Question: I'm generating a large table on a webapp using ASP. I connect to an oracle database using ADODB.Recordset and fill a table with each row of data. Whenever you click on the ID number (the first column of each row), there are 15 boxes at the bottom that will fill up with more data from the database.  I apologize for censoring the data, but you can see what I'm giong for. The table fills up with data, and then there's another table at the bottom that, when an ID number is clicked, should fill up with more info for that Id.
The problem I'm having is that, as the Recordset is stepped through to fill up the table, it gets to the end and keeps pointing at the last record in the database. I need to find a way to make it point at the record I clicked on so that it can get all of the data about that record. Any ideas how to do it?
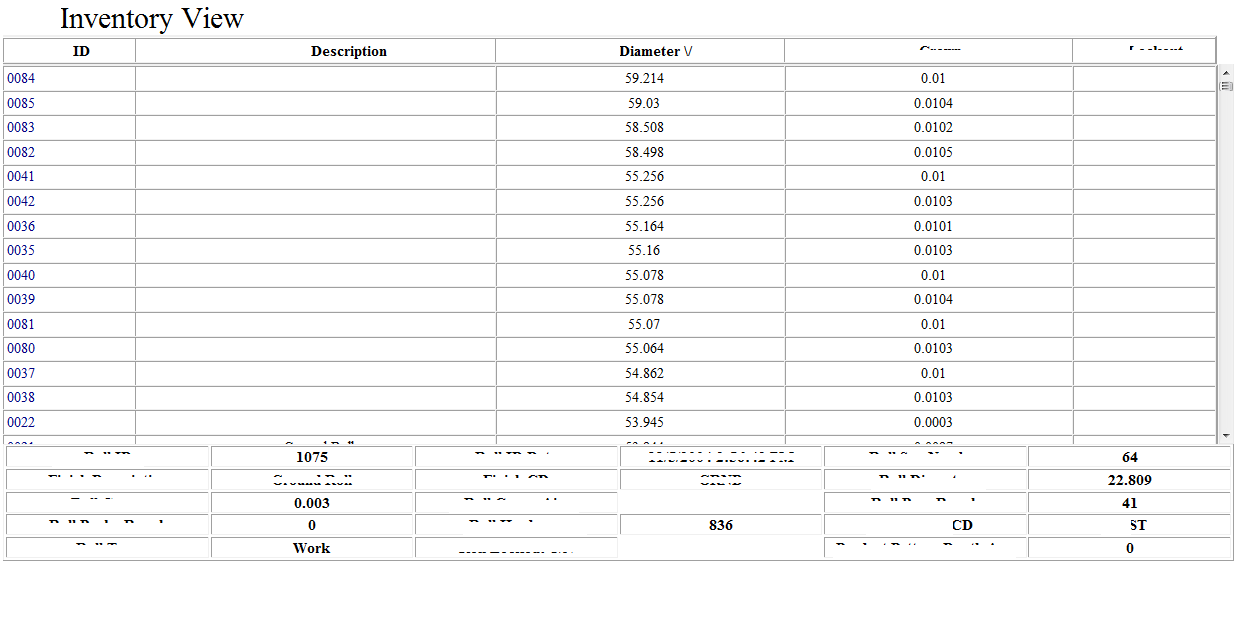
Answer: Only 2 ways I know of that will do what you want.
1. Using JavaScript as @Ed suggested. This will give you results in your bottom table without a page refresh.
2. Using VBScript, generate a URL with a querystring with the ID you want. Use the ID to populate your bottom table. This will require a page refresh.